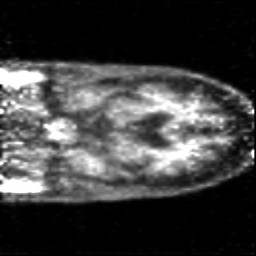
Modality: PET
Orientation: coronal
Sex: male
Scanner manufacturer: siemens